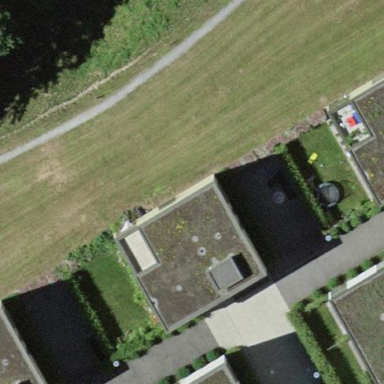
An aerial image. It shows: Building with apartments and flat roof.